Question: '''
int n;
int[] ar = new int[50];
Console.Write("Enter the size of array= ");
n = int.Parse(Console.ReadLine());
for (int i = 0; i < n; i++)
{
ar[i] = int.Parse(Console.ReadLine());
}
for (int i = 0; i < n; i++)
{
Console.WriteLine("AR["+i+"]="+ar[i]);
}
Console.Read();
'''

As here you can see that when m entering the 09 or 08 its going to remove it and print the 9 and 8. And when same run on the c++ compiler then its print the 0 and 9 on different indices, why the compilers of both language doing behave like this? Why they do not reading it one digit?
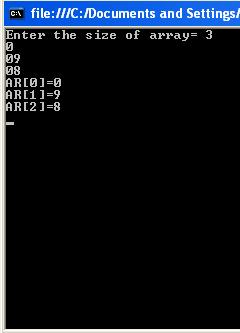
Answer: The behavior of int.Parse(..) and other string to numeric parsing functions is to strip out any leading characters (zeros in this case) which are to the numeric value.
If you wish to keep the leading zero then change the data type of your array to string.
Now that you've posted some code, here's a few suggestions (comments inline)
'''
int n;
bool validNumber;
do {
validNumber = true;
Console.Write("Enter the size of array:");
if(!int.TryParse(Console.ReadLine(), out n)) // use TryParse instead of Parse to avoid formatting exceptions
{
Console.WriteLine("Not a number, please try again");
validNumber = false;
}
} while(!validNumber); // re-prompt if an invalid number has been entered
int[] ar = new int[n]; // declare the array after the size is entered - your code will break if the user enters a number greater than 50
// change to "string[] ar = new string[n];" if you want to keep the full value entered
for (int i = 0; i < n; i++)
{
bool valid;
do {
valid = true;
int num;
string value = Console.ReadLine();
if(int.TryParse(value, out num)) // again - use tryparse.
ar[i] = num; // change to "ar[i] = value;" if you're using a string array.
else {
Console.WriteLine("Please enter that again - not a number");
valid = false;
}
} while(!valid);
}
for (int i = 0; i < n; i++)
{
Console.WriteLine("AR["+i+"]="+ar[i]);
}
Console.Read();
'''